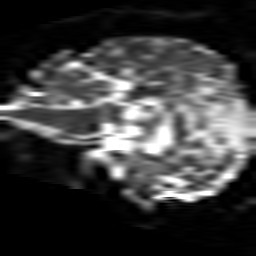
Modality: ADC
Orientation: sagittal
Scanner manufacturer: siemens
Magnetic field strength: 1.5 T
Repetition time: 8.1 s
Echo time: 0.119 s